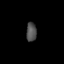
Tissue: prostate
Cell type: T cells
Senescence score: 0.2401
Nuclear area (px): 191
Mean DAPI intensity: 79.45